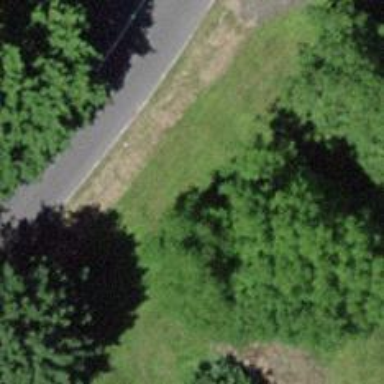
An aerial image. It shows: Deciduous broadleaved tree in park.